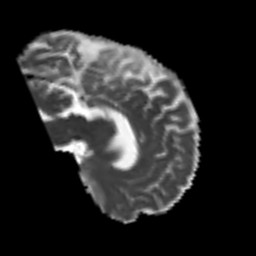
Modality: MD
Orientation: sagittal
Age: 43
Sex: male
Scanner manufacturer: siemens
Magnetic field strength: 3 T
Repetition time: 4.999 s
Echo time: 0.07946 s